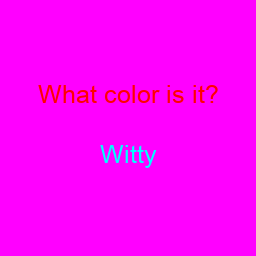
Color: cyan
Background color: magenta
Question text color: red